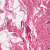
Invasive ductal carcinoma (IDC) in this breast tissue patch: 0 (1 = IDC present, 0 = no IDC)